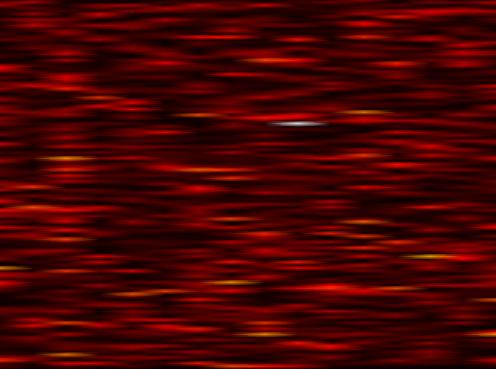
Label: FBMC